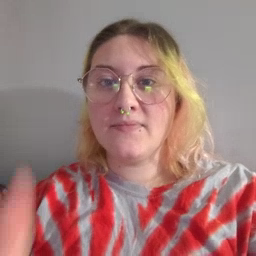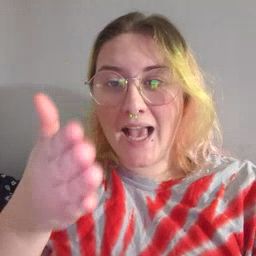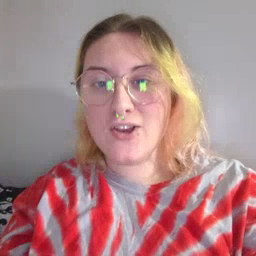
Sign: there